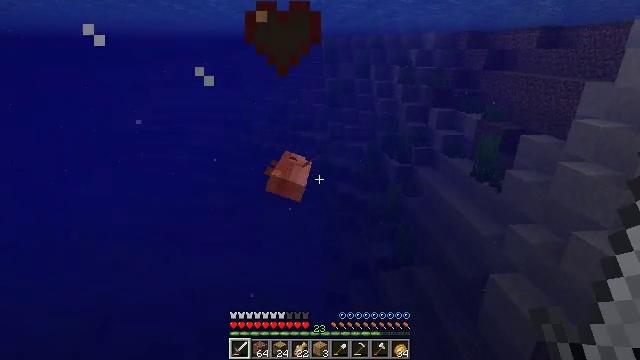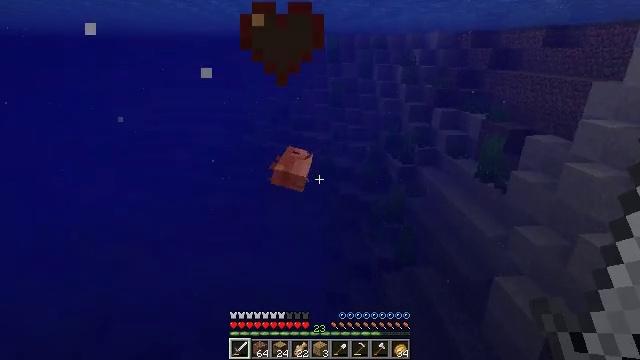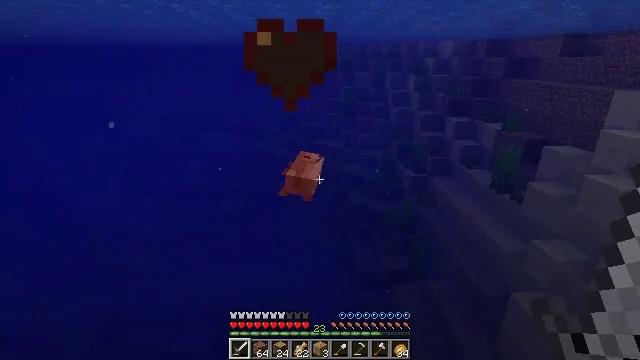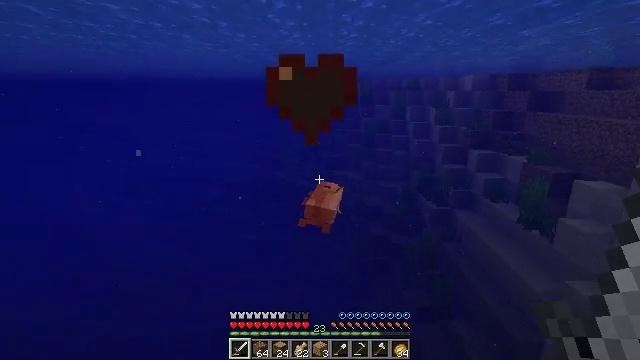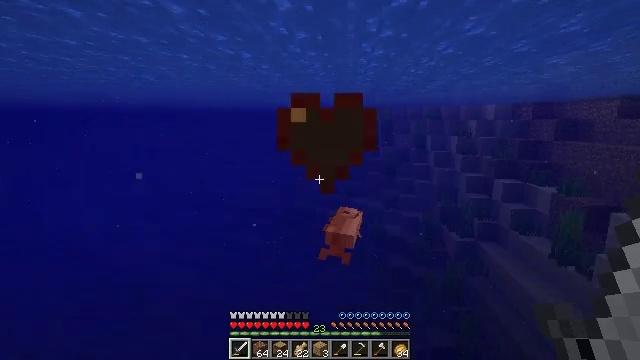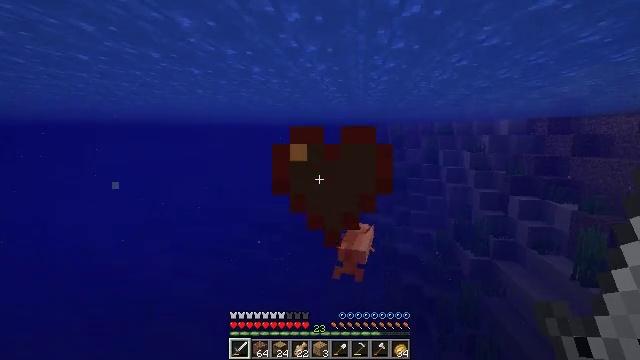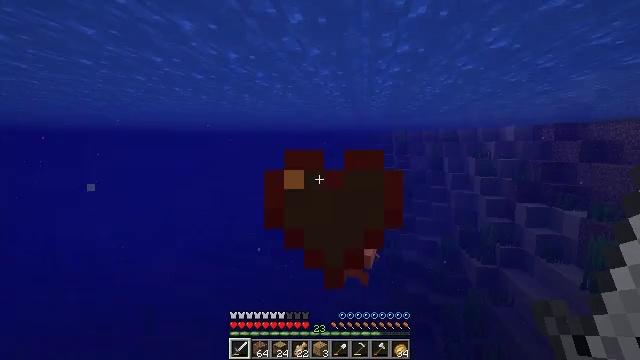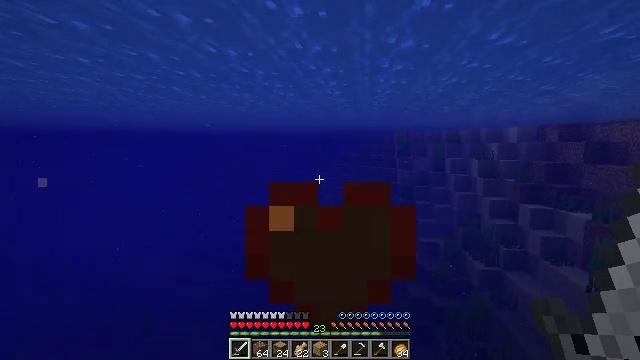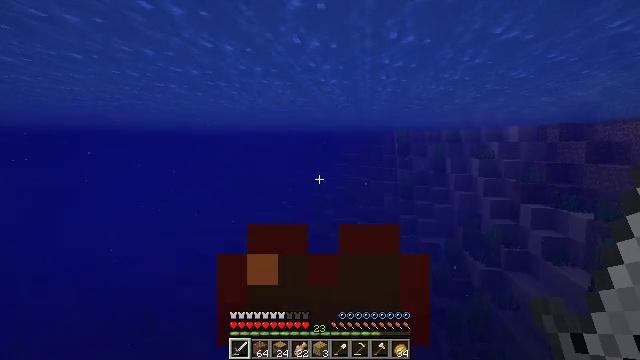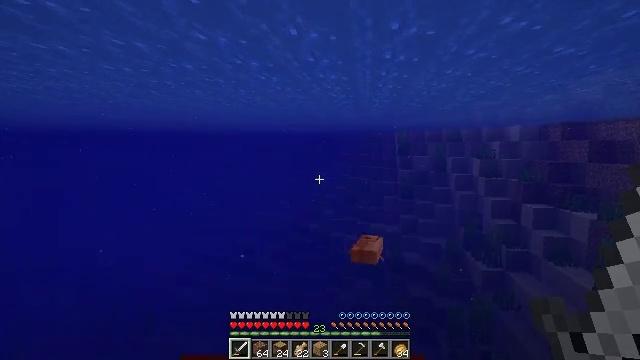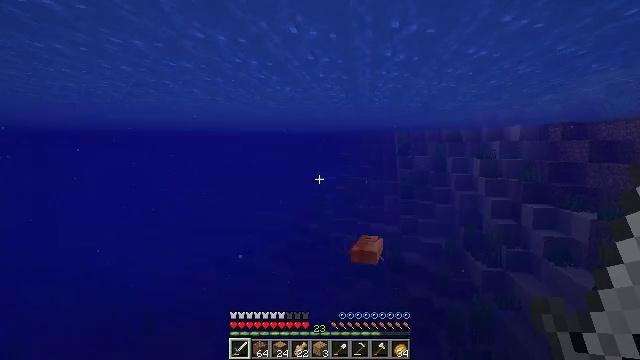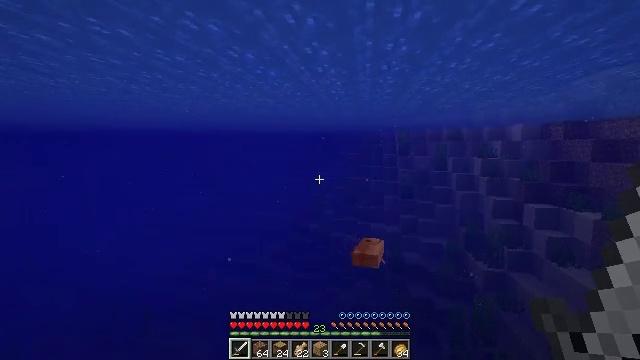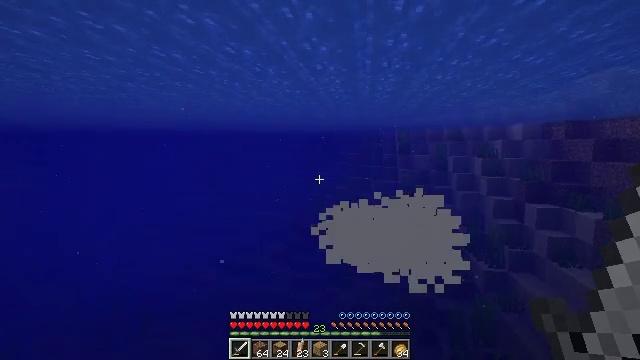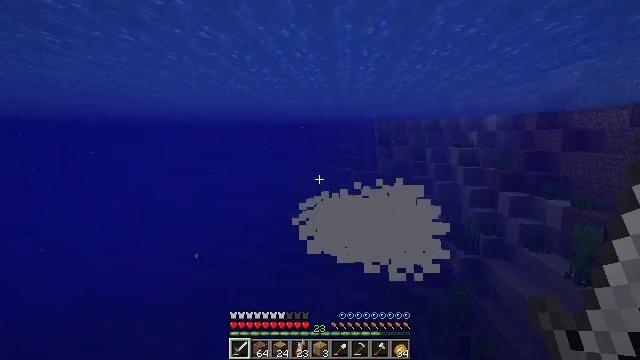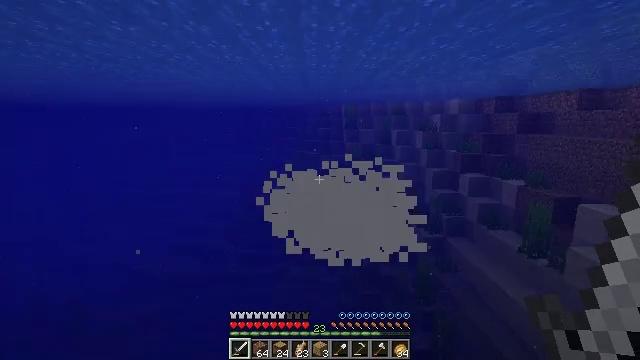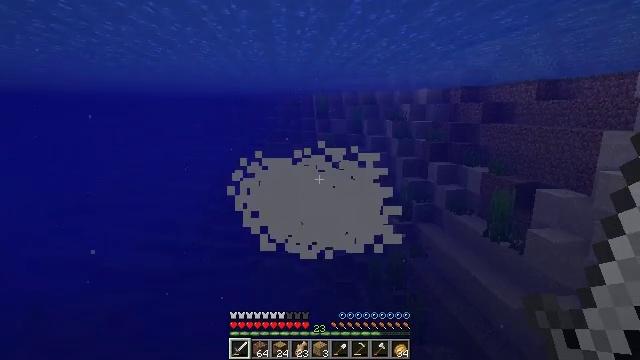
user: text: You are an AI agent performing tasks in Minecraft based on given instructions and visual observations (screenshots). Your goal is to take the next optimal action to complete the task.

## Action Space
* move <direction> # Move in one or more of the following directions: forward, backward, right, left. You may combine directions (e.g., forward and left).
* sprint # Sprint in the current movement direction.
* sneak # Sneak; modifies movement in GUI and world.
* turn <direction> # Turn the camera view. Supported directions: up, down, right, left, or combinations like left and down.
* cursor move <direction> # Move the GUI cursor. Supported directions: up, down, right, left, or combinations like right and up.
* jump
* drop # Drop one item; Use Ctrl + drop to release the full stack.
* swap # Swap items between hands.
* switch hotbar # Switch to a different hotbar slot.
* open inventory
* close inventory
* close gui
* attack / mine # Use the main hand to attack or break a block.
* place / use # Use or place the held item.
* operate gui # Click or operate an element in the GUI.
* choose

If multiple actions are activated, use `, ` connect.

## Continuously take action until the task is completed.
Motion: motion action
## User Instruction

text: Kill mobs in water.
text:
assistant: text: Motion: move forward
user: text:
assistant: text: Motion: move forward, turn left and up
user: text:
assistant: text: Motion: move forward, turn left and up
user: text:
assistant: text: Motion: move forward, turn left and up
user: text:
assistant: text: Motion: move forward, turn left and up
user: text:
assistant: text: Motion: move forward, turn up
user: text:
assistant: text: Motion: move forward
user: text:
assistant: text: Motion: move forward
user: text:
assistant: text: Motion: move forward
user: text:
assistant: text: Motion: move forward
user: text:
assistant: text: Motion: move forward
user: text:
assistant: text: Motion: move forward
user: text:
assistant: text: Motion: move forward, turn right and down
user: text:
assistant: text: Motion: move forward, turn right and down
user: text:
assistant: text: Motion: move forward, turn right and down
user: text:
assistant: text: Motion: move forward, turn right
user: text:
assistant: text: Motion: move forward
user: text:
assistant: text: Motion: move forward
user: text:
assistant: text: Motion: move forward
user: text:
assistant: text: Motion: move forward
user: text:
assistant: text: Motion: move forward
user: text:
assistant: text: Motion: move forward
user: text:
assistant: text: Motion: move forward
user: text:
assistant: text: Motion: move forward
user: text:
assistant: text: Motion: move forward
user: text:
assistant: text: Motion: move forward
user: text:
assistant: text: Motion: move forward
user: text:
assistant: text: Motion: move forward, turn left and up
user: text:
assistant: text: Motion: move forward, turn left and up
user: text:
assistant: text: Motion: move forward, turn left and up